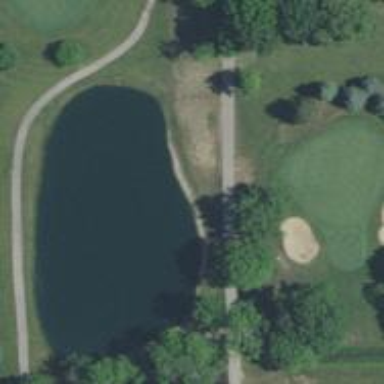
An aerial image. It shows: Path used for both walking and golf.